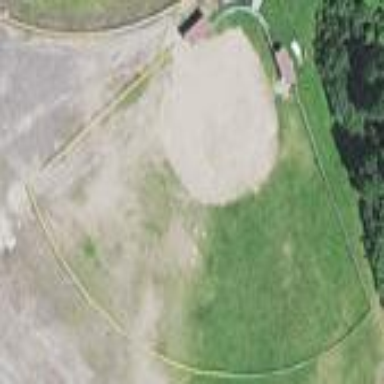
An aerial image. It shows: Baseball pitch for leisure land.